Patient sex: M
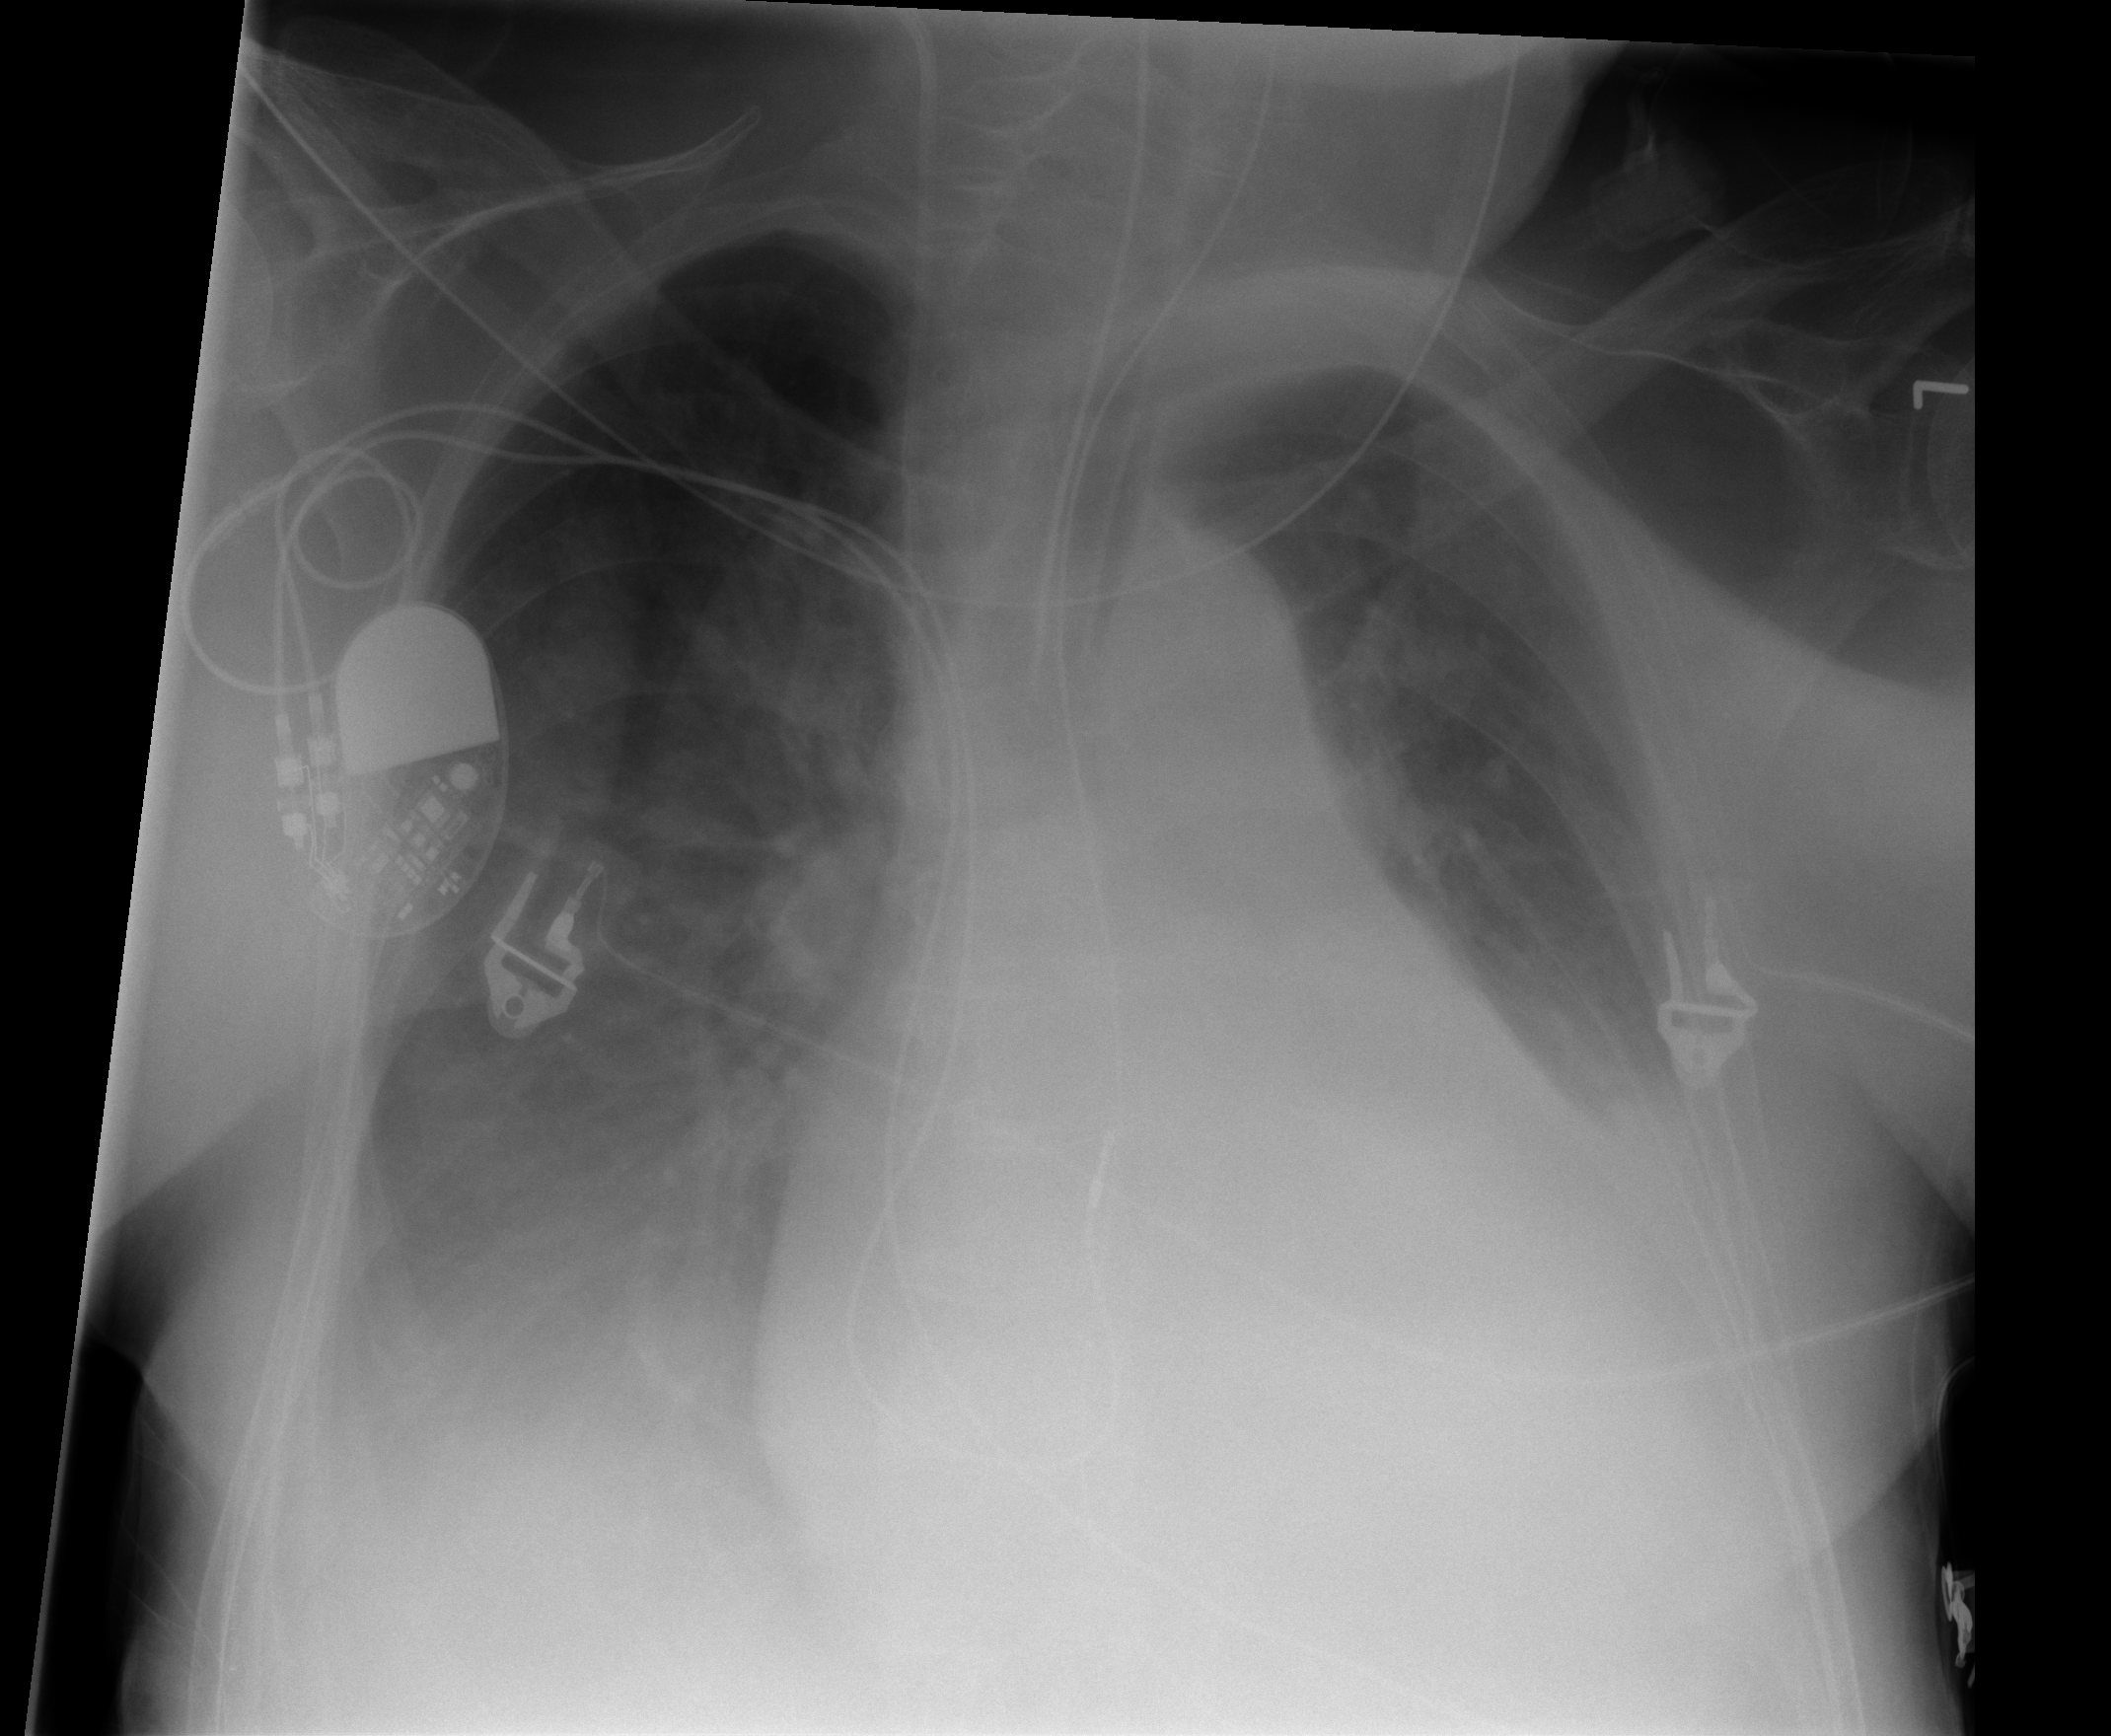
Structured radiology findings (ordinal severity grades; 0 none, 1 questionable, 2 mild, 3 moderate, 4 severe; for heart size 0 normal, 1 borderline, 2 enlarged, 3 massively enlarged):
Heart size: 2
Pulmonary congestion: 2
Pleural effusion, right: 2
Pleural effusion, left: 3
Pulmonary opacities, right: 0
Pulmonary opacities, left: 0
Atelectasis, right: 0
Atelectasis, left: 2